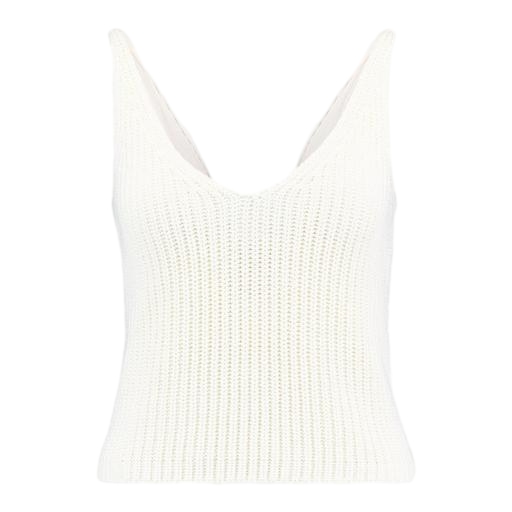
white freya shine rib swing vest, white tank top, off white tank top, white background